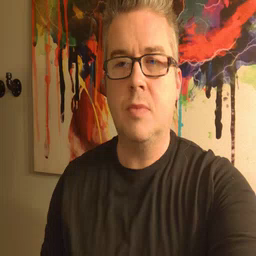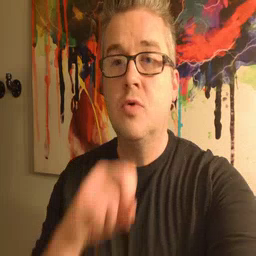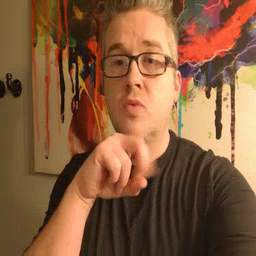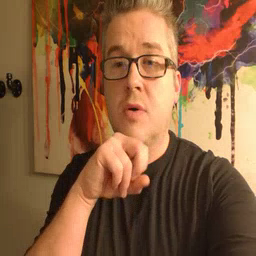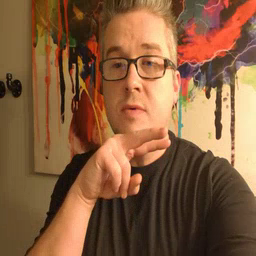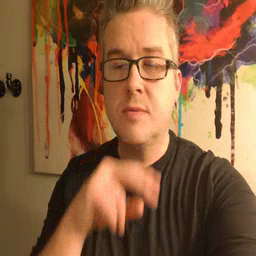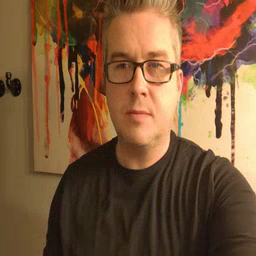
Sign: frog